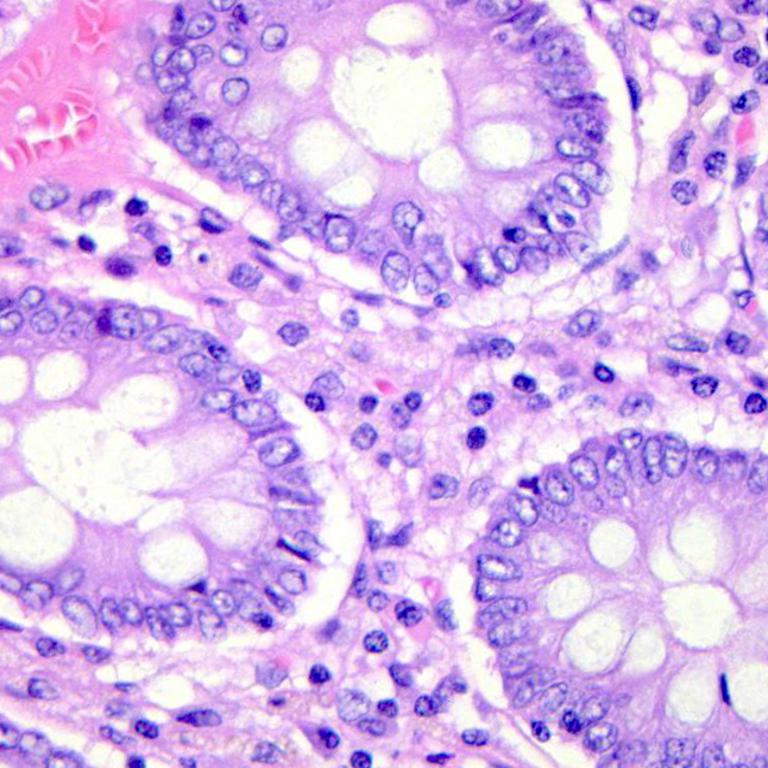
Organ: colon
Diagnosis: benign